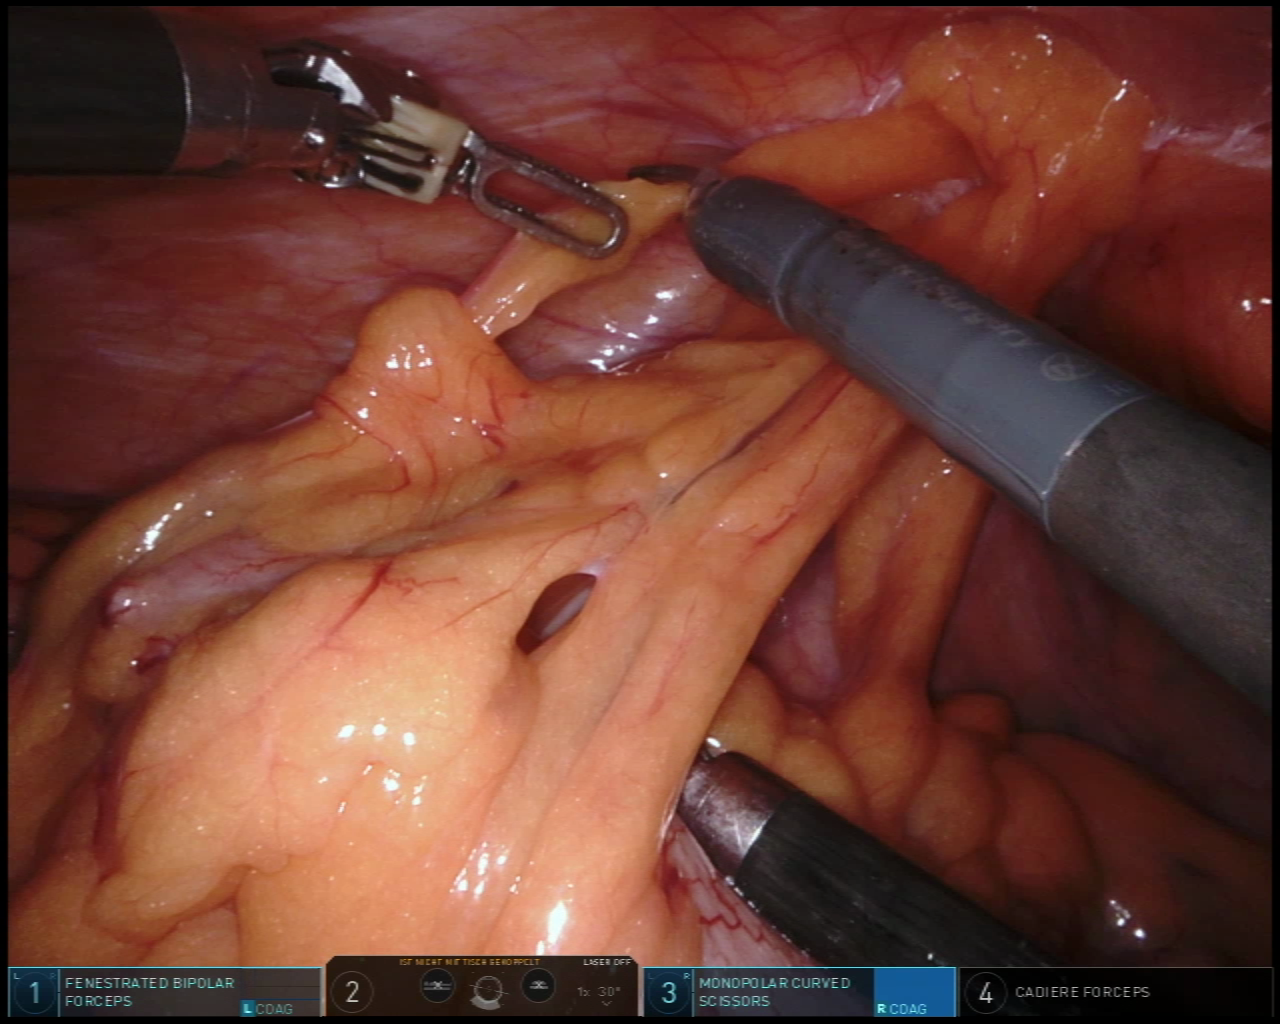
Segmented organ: abdominal_wall
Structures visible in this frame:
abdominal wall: yes
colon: yes
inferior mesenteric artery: no
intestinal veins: no
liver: no
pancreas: no
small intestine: no
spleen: no
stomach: no
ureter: no
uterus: no
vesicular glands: no